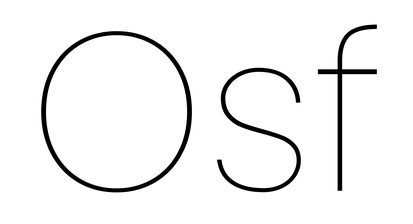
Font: Poppins-Thin